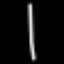
Label: line